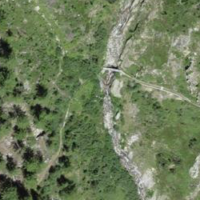
EUNIS habitat code: 32
Species observed at this site:
Juniperus communis